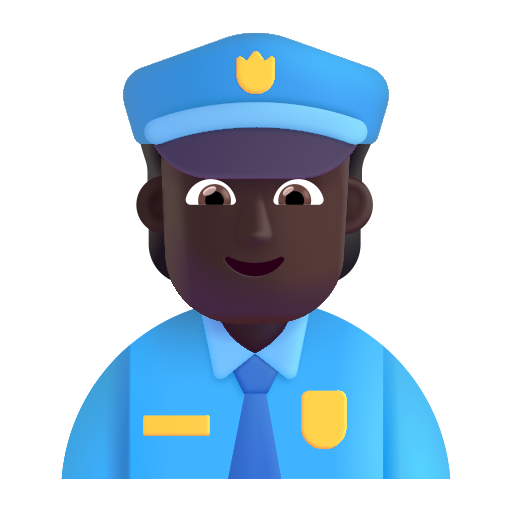
police officer color dark